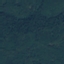
Label: Forest